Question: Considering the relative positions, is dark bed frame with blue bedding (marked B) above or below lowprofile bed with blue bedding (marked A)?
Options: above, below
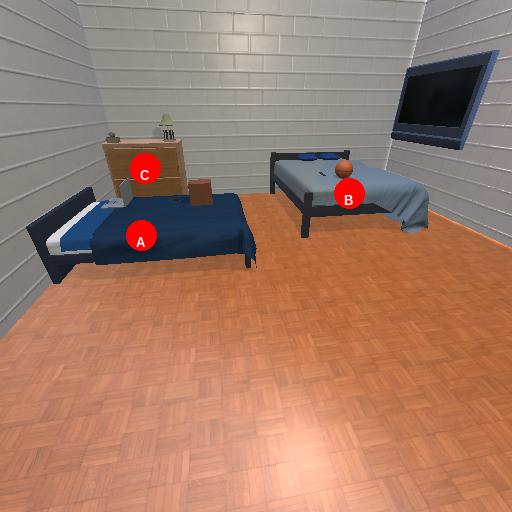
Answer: above